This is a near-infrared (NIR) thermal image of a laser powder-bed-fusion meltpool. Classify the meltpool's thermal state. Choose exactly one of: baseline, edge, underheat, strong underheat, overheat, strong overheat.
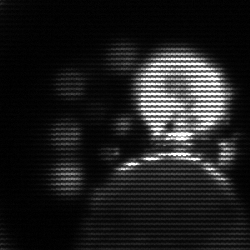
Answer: baseline